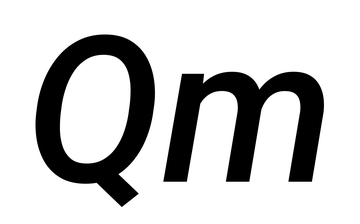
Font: Roboto-Italic_Medium_Italic